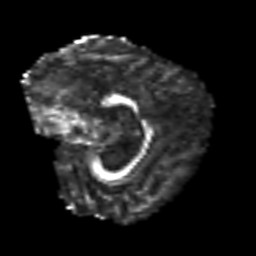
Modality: FA
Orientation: sagittal
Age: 31
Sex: female
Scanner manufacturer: siemens
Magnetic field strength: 3 T
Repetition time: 6.1 s
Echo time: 0.101 s